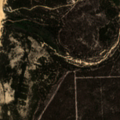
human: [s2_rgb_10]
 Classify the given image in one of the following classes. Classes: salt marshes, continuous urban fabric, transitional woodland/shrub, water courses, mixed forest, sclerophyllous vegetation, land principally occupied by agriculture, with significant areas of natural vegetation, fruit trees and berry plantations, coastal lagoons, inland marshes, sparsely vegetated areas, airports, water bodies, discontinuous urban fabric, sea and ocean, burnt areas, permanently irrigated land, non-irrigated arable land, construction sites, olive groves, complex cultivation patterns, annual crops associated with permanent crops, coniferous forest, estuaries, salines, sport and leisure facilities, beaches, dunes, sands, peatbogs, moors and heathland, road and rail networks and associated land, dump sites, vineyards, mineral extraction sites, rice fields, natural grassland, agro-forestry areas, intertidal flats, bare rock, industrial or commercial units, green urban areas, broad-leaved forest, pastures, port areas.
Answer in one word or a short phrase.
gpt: continuous urban fabric